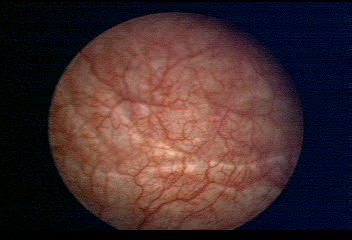
Modality: WLC
Class: Normal mucosa
Bladder cancer association: No